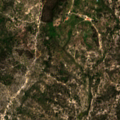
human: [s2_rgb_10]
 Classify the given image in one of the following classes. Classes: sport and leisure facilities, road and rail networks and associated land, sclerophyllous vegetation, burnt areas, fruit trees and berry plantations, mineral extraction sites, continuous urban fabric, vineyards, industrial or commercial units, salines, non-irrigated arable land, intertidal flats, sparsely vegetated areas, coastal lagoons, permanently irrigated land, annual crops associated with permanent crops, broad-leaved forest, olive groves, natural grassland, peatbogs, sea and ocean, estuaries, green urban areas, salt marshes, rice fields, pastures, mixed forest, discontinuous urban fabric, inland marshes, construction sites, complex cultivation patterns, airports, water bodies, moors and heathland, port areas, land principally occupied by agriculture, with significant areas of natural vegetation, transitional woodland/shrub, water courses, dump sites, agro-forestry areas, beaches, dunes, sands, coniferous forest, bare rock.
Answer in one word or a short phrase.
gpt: broad-leaved forest, mixed forest